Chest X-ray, PA view. Patient: 52 years old, sex M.
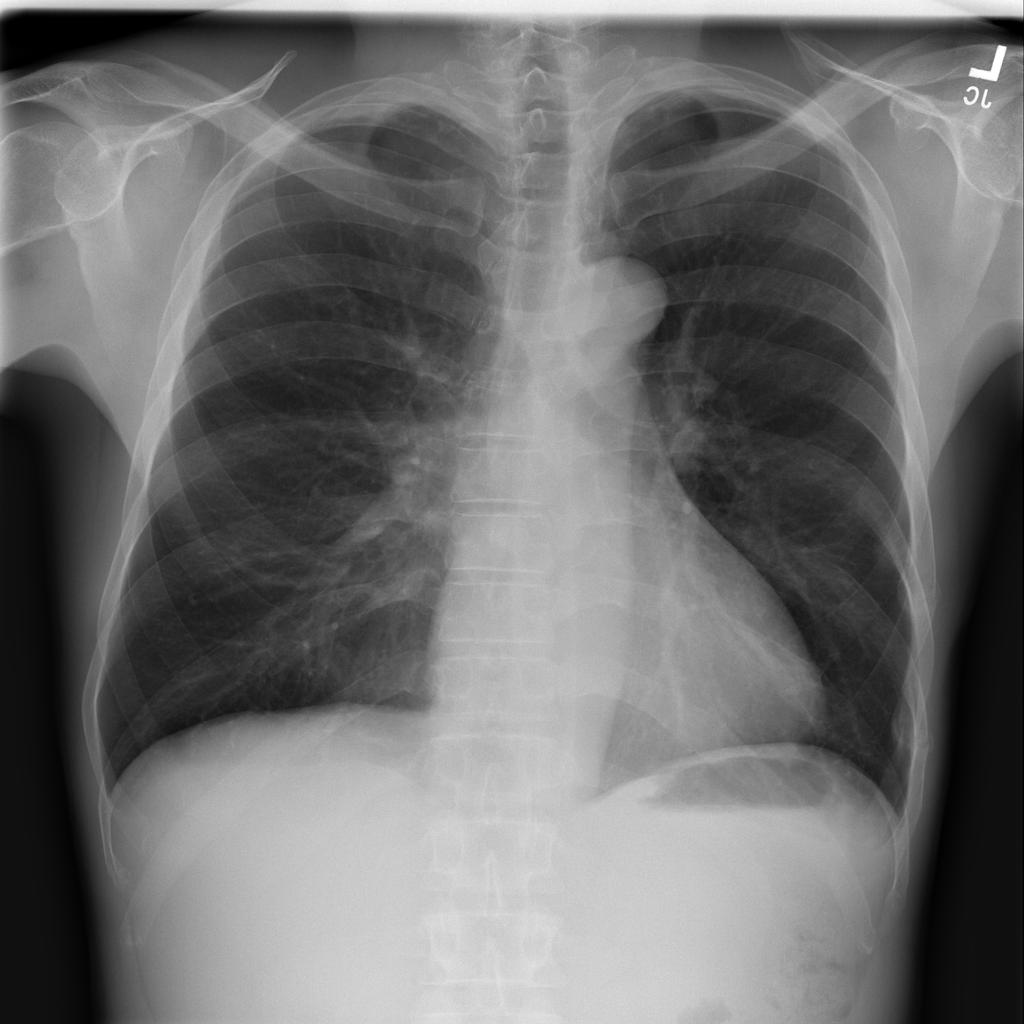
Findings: Pleural_Thickening